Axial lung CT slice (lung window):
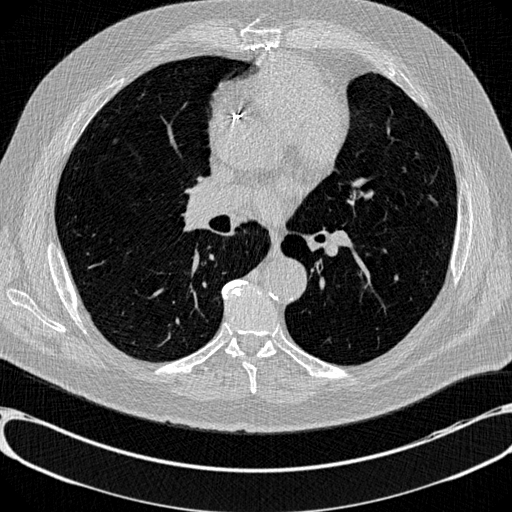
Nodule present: no